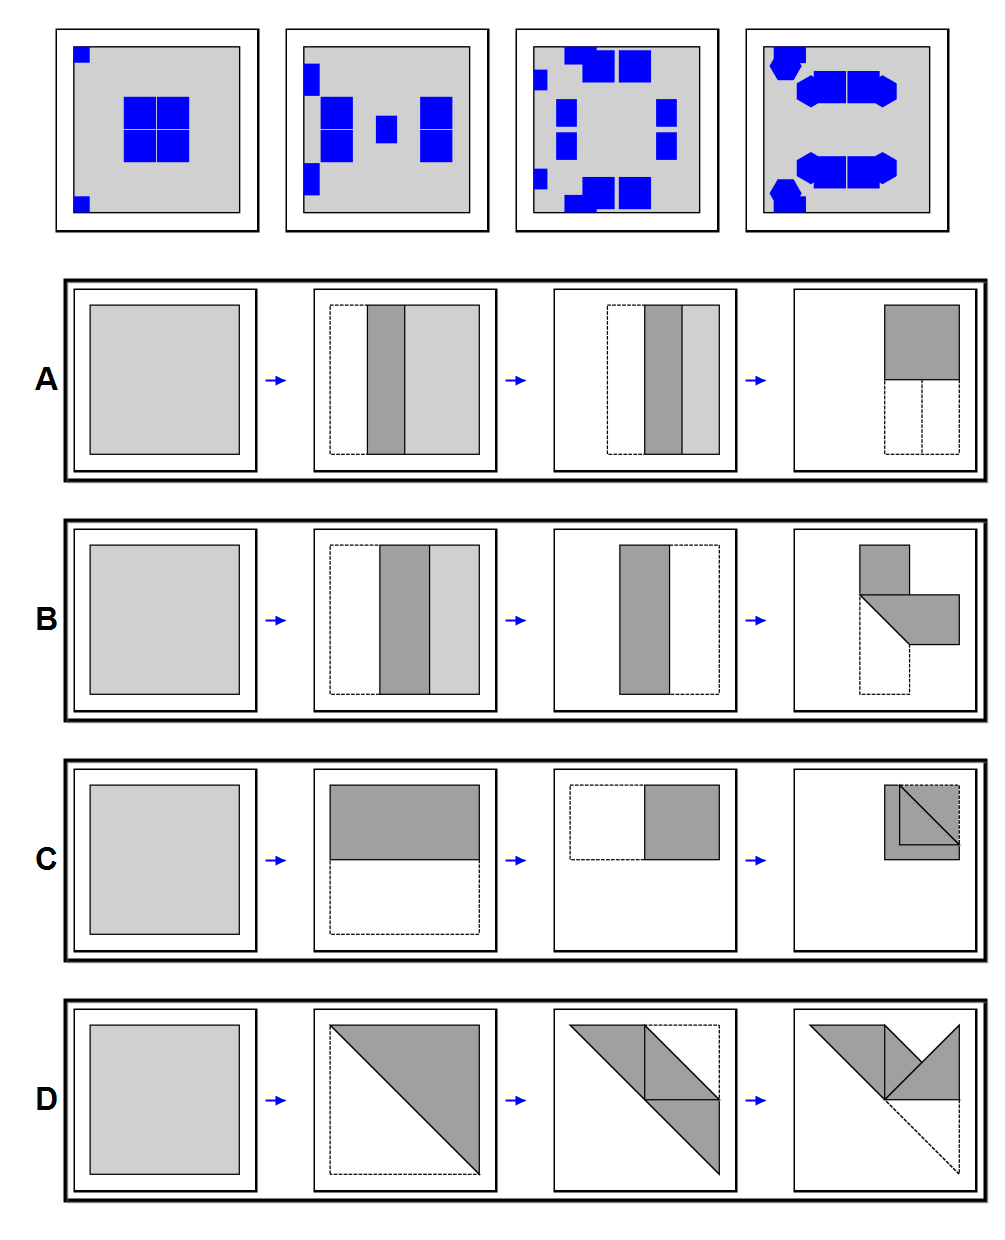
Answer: C